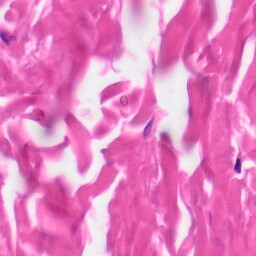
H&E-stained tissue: Skin